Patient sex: M
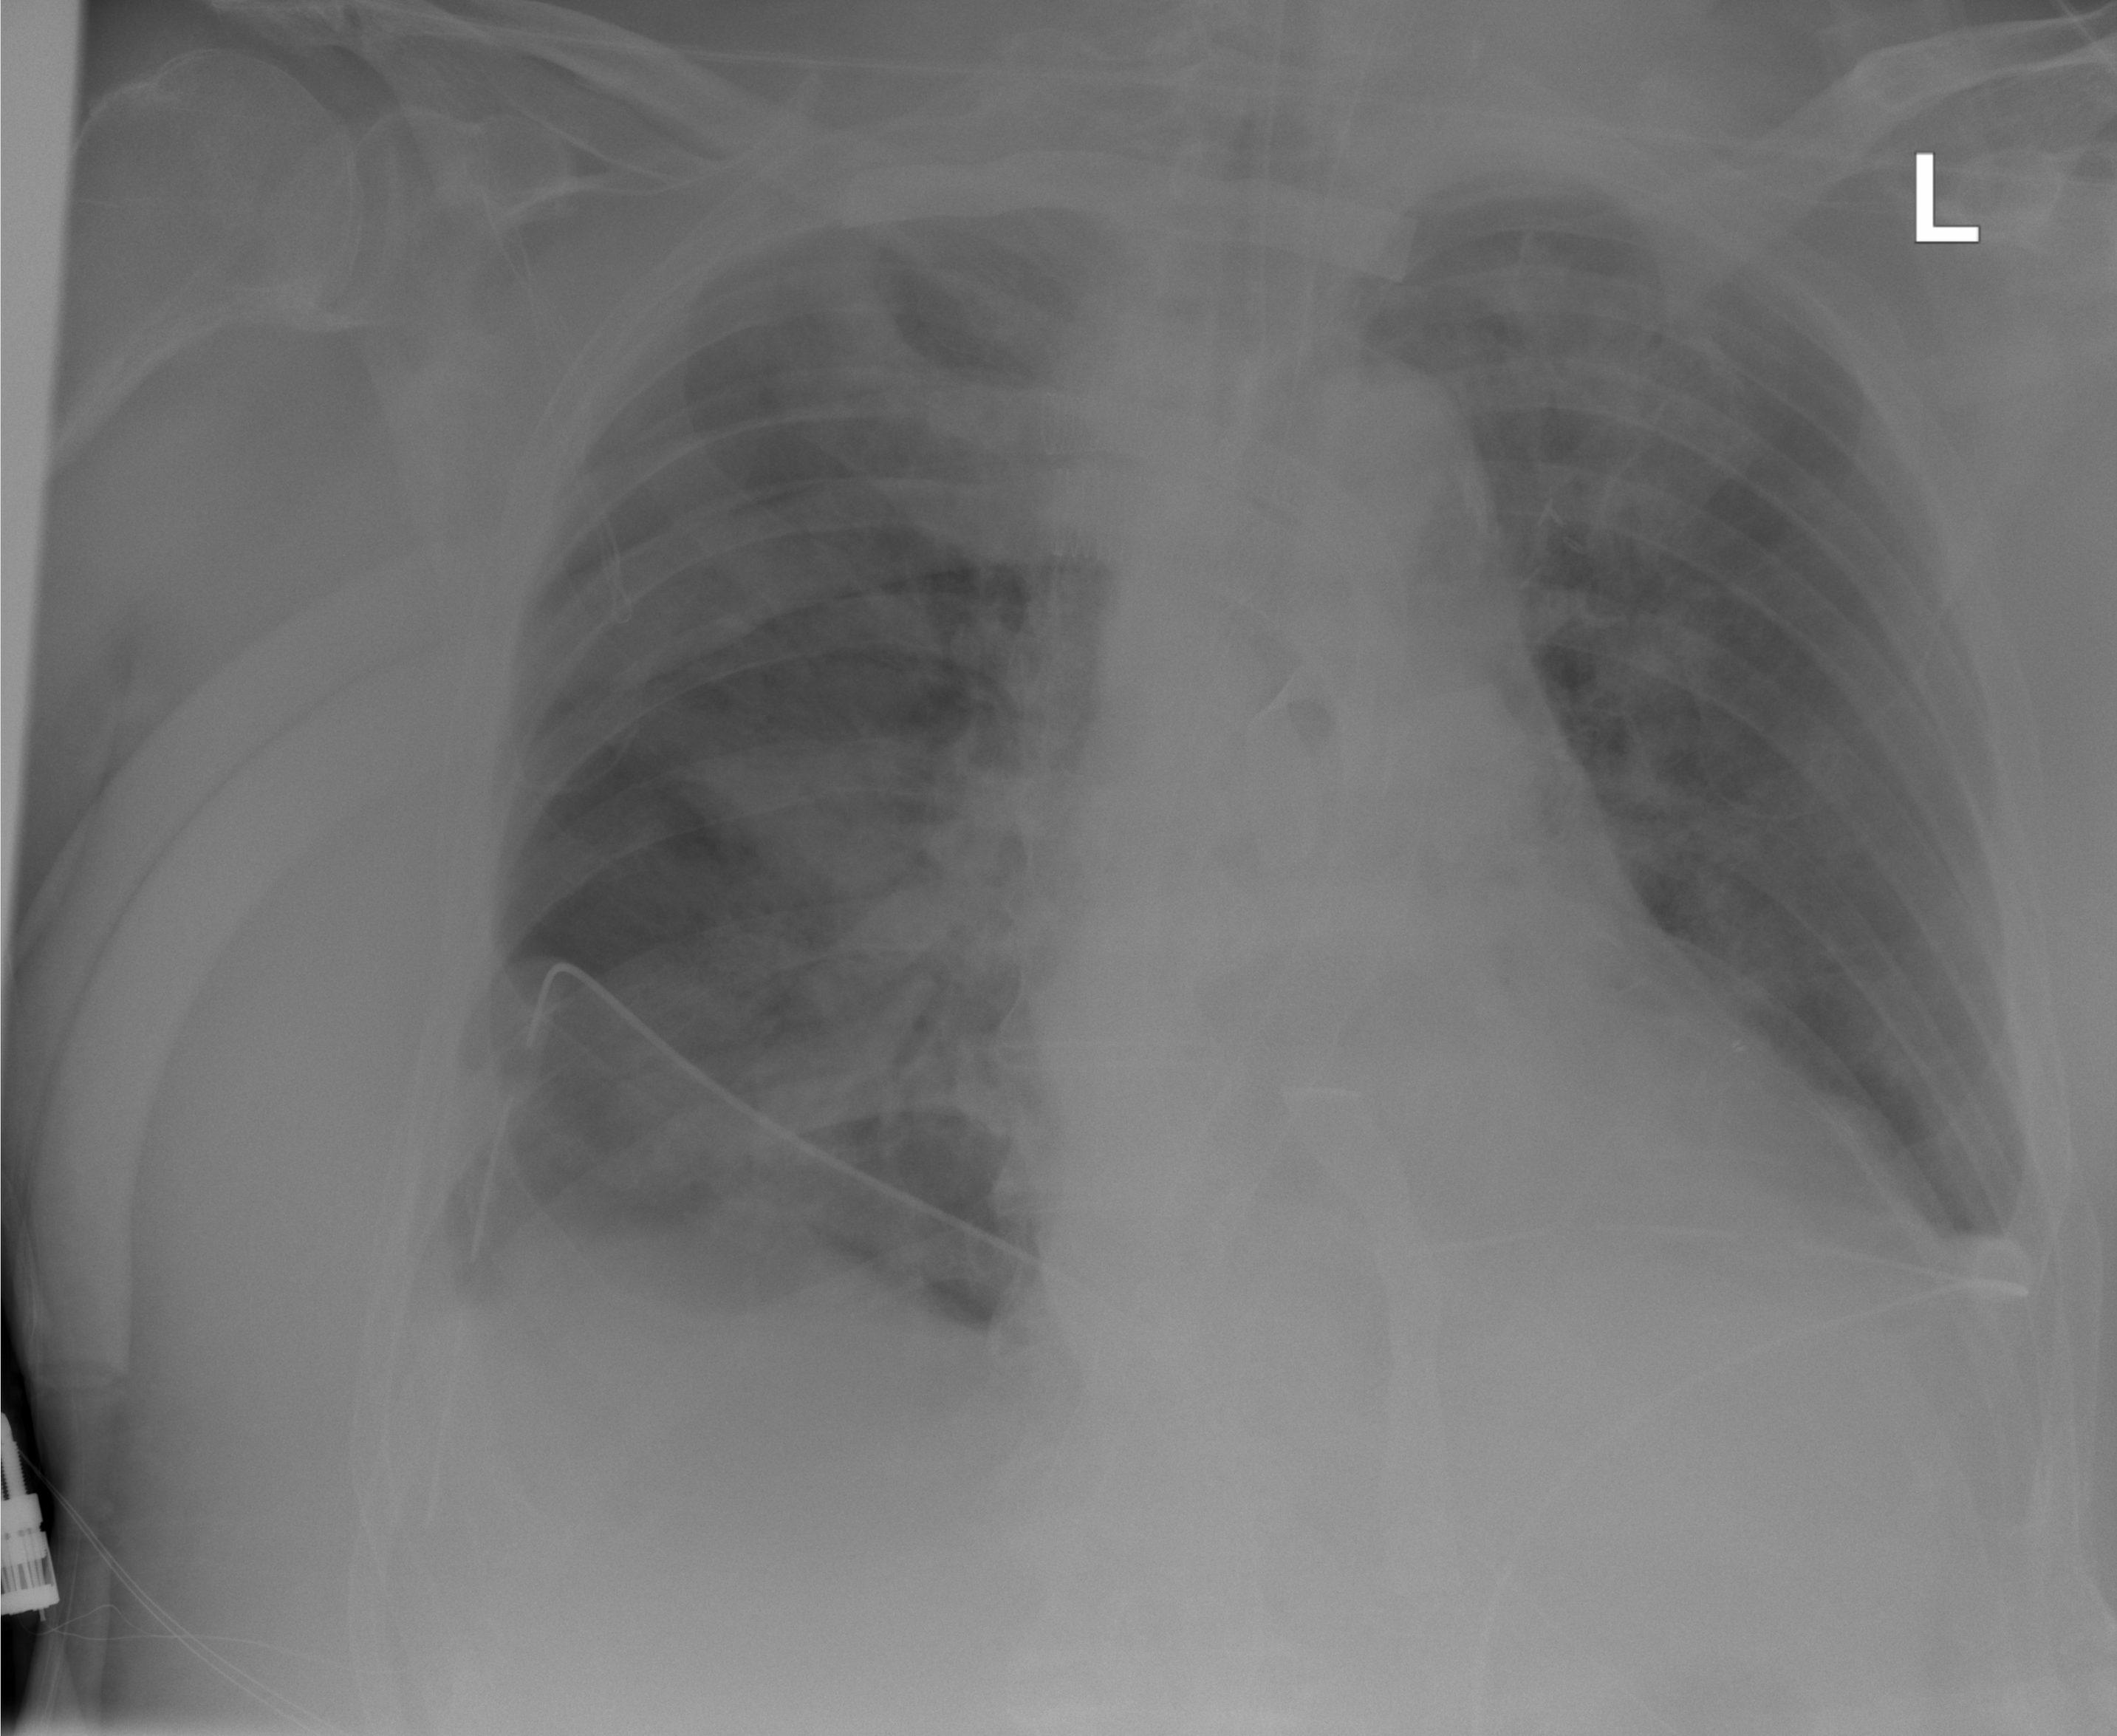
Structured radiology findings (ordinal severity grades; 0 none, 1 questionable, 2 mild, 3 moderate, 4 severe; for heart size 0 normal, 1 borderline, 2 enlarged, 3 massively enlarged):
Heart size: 0
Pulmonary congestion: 0
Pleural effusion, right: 0
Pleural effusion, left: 0
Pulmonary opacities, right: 3
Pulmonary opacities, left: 3
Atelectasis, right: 2
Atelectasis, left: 2